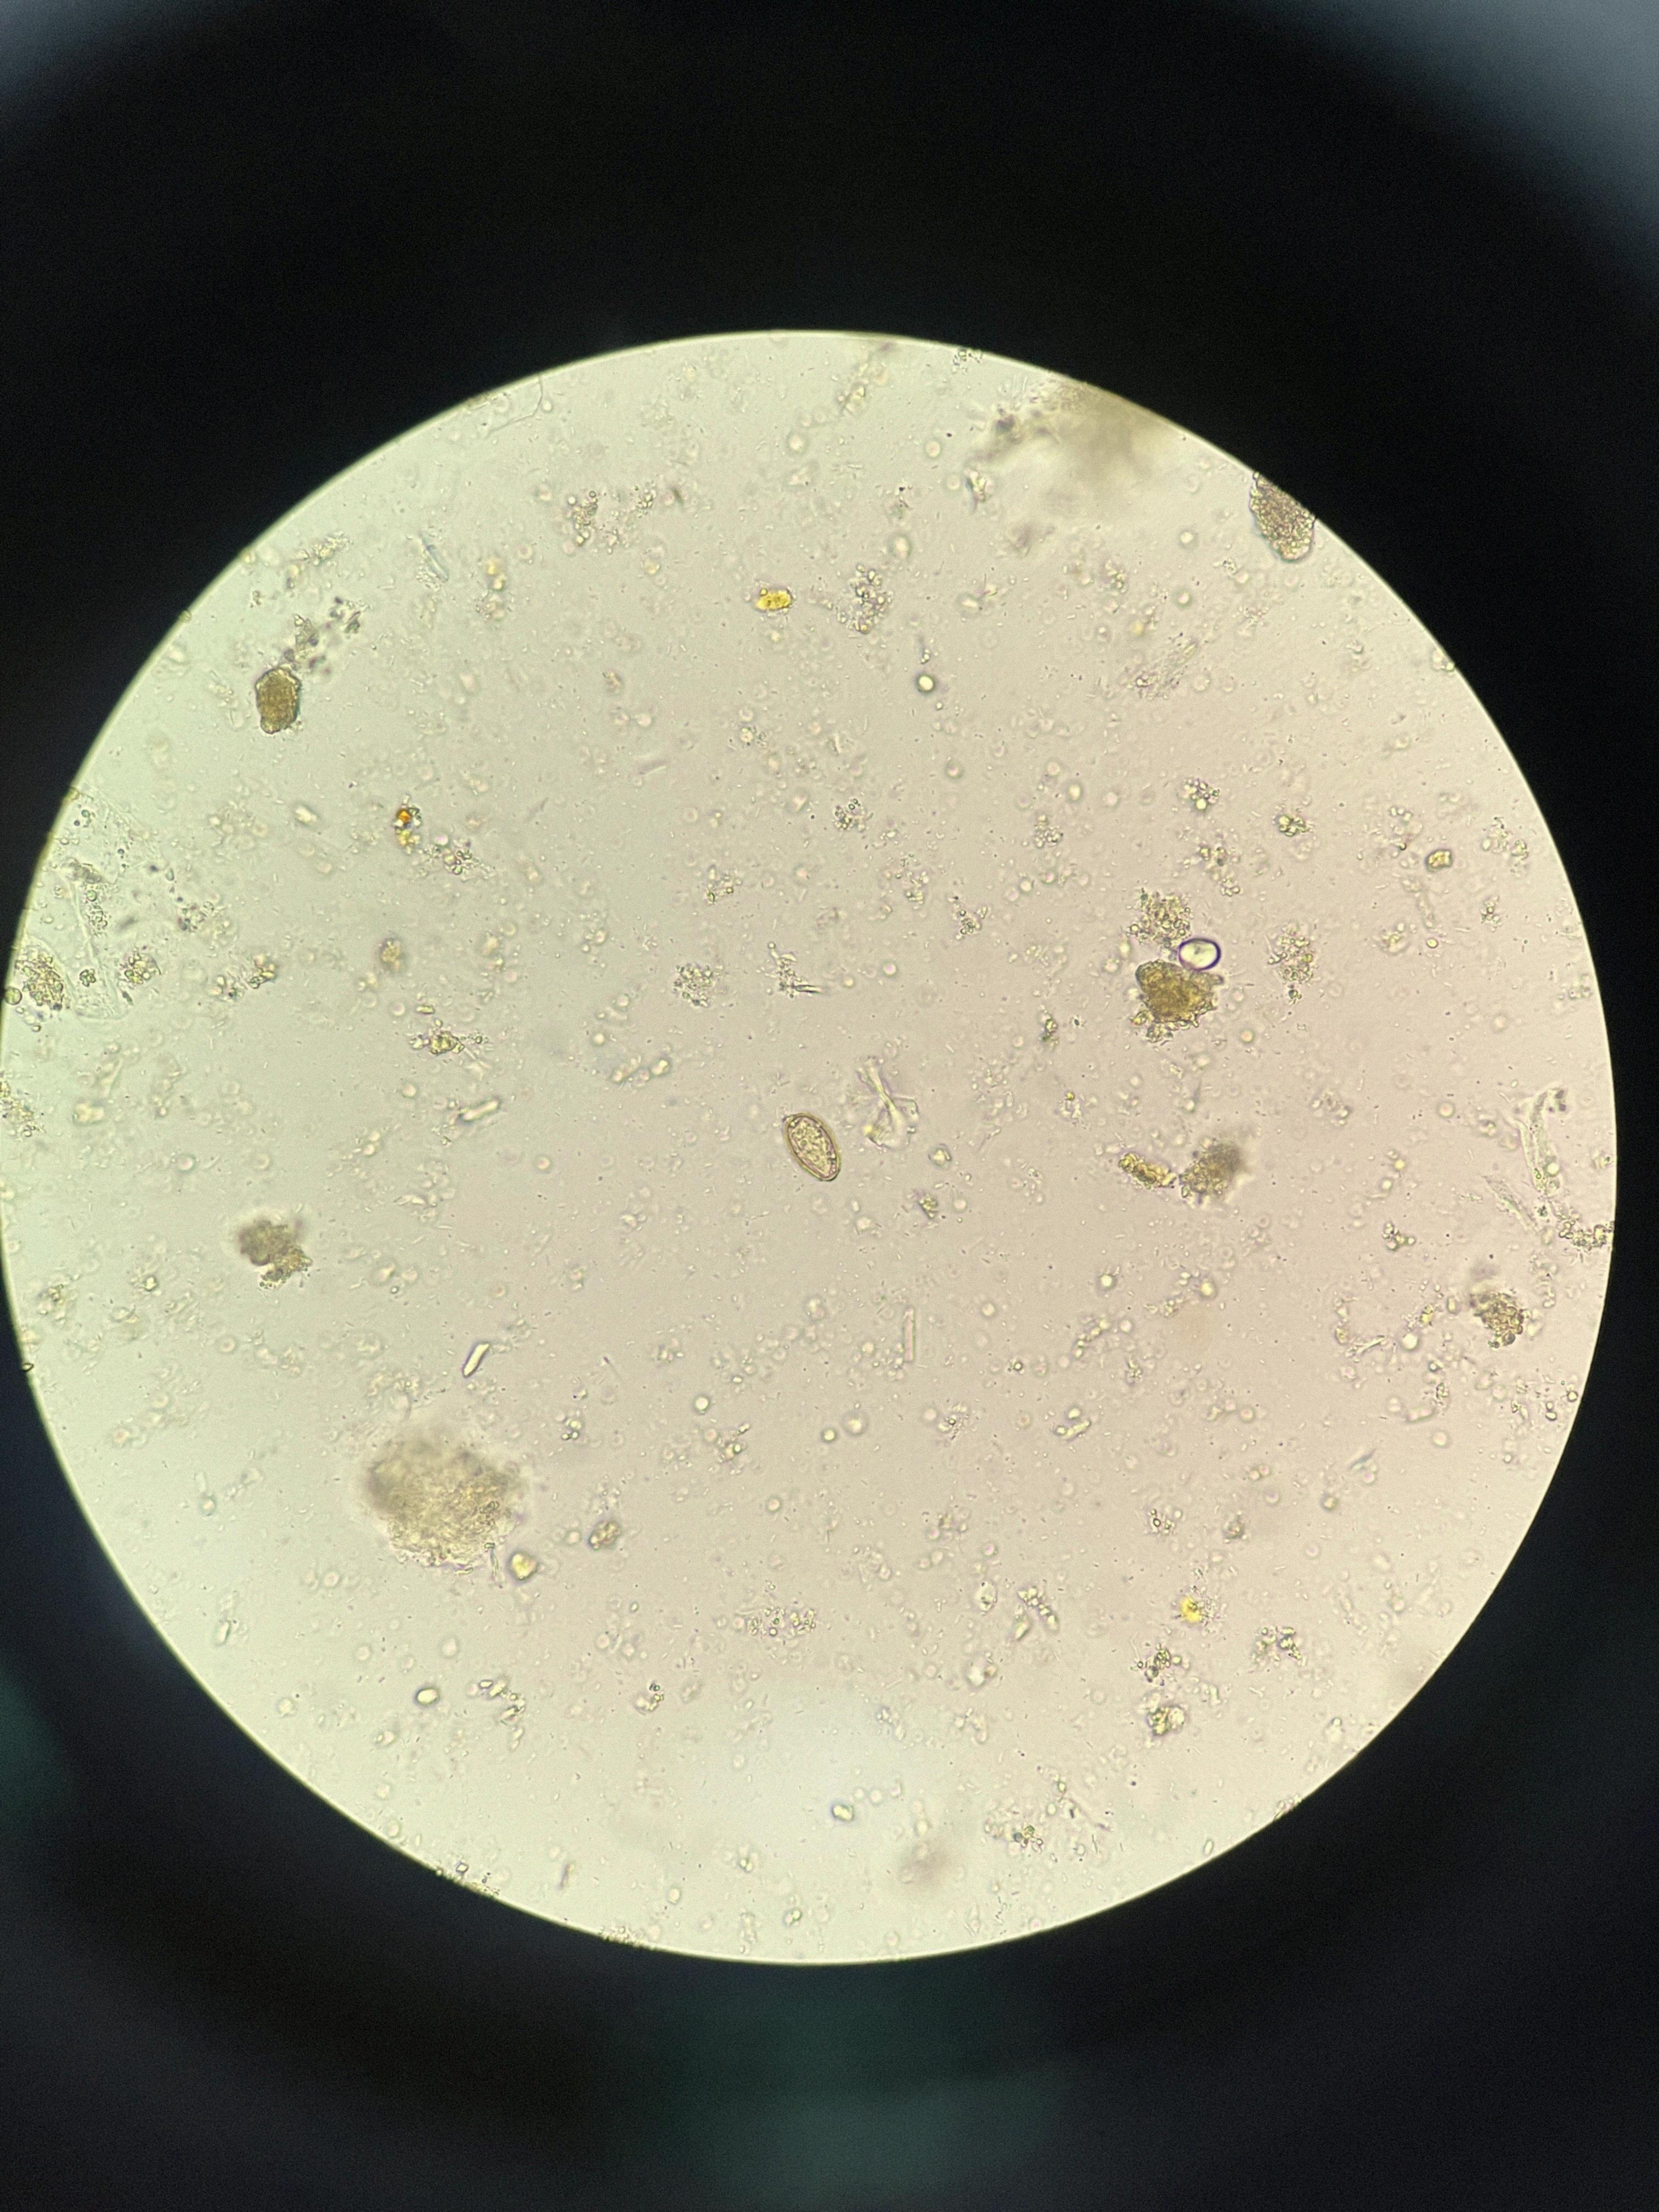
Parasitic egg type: Opisthorchis viverrine